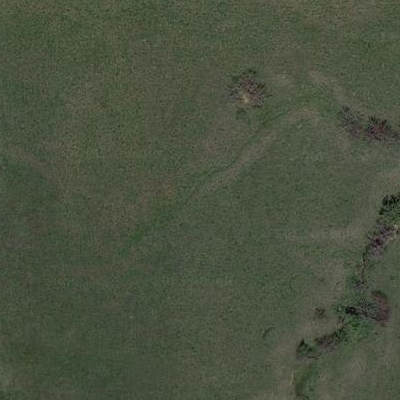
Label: aGrass